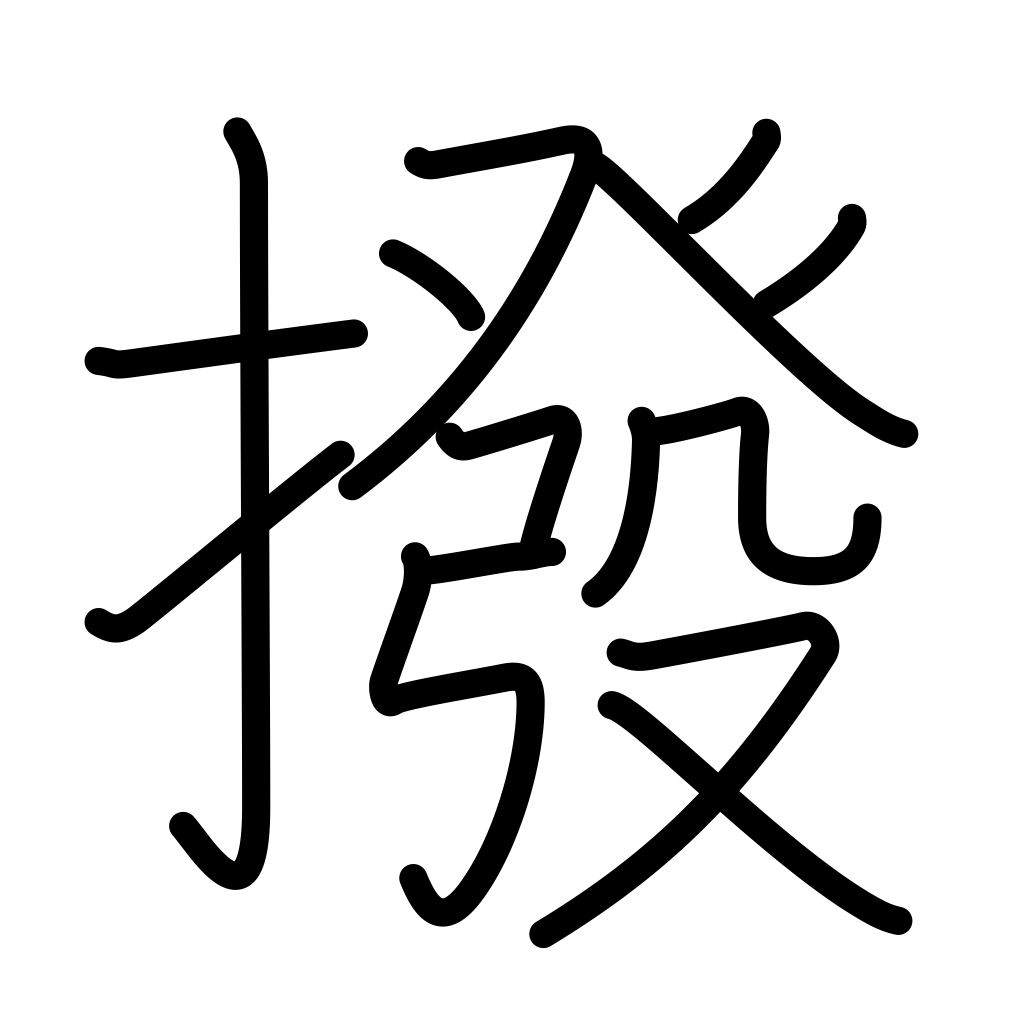
Meaning: brush up, reject, exclude, eliminate, bone plectrum